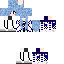
A male human skin with light skin, wearing blonde long hair dressed in a blue hoodie and blue pants, featuring a closed mouth.